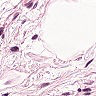
Metastatic tissue present: no